Question: I have a list for my navbar. I want to have a border below the active li item, not just on the bottom.
I've been able to add the border to the bottom using border-bottom, but again, it needs to be below the li element. Any help would be appreciated.
Here is my custom css so far, in addition to default Bootstrap navbar list:
'''
.nav .active{
border-bottom: 5px solid yellow;
}
'''
See below:

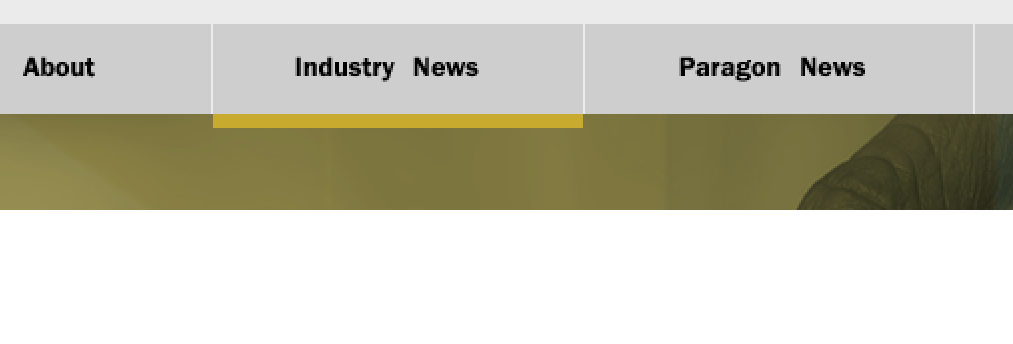
Answer: Just an example ..... use border-bottom with background-clip padding box
'''
ul {
list-style-type: none;
}
li {
height: 50px;
width: 180px;
line-height: 50px;
border-bottom: 5px solid transparent;
background: #ddd;
display: inline-block;
text-align: center;
background-clip: padding-box;
}
li:hover {
border-bottom: 5px solid gold;
}
'''
'''
<ul>
<li>Hello</li>
<li>World</li>
</ul>
'''
Altarnatively you can try box shadow. see this
'''
ul {
list-style-type: none;
}
li {
height: 50px;
width: 180px;
line-height: 50px;
background: #ddd;
display: inline-block;
text-align: center;
}
li:hover {
box-shadow: 0 5px 0 0 gold;
}
'''
'''
<ul>
<li>Hello</li>
<li>World</li>
</ul>
'''